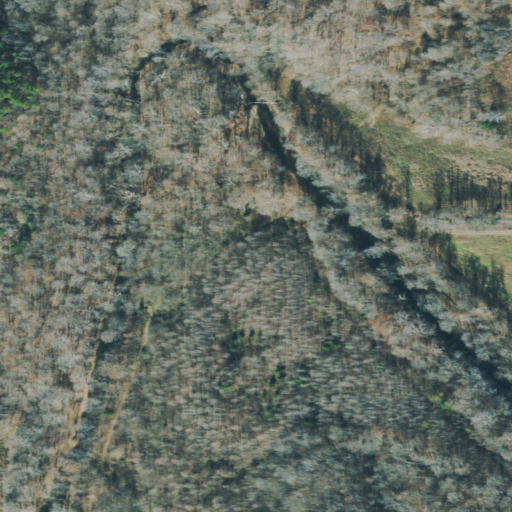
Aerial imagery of valley in Tennessee named Black Hollow containing deciduous forest, open development, mixed forest, and pasture